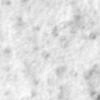
Label: no_change